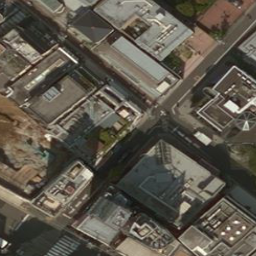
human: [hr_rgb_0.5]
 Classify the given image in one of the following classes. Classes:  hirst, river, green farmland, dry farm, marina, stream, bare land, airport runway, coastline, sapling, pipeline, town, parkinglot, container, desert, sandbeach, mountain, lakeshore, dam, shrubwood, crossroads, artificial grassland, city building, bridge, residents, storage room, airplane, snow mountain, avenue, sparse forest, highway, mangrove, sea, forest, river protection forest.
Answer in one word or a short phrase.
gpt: city building